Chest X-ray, PA view. Patient: 79 years old, sex M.
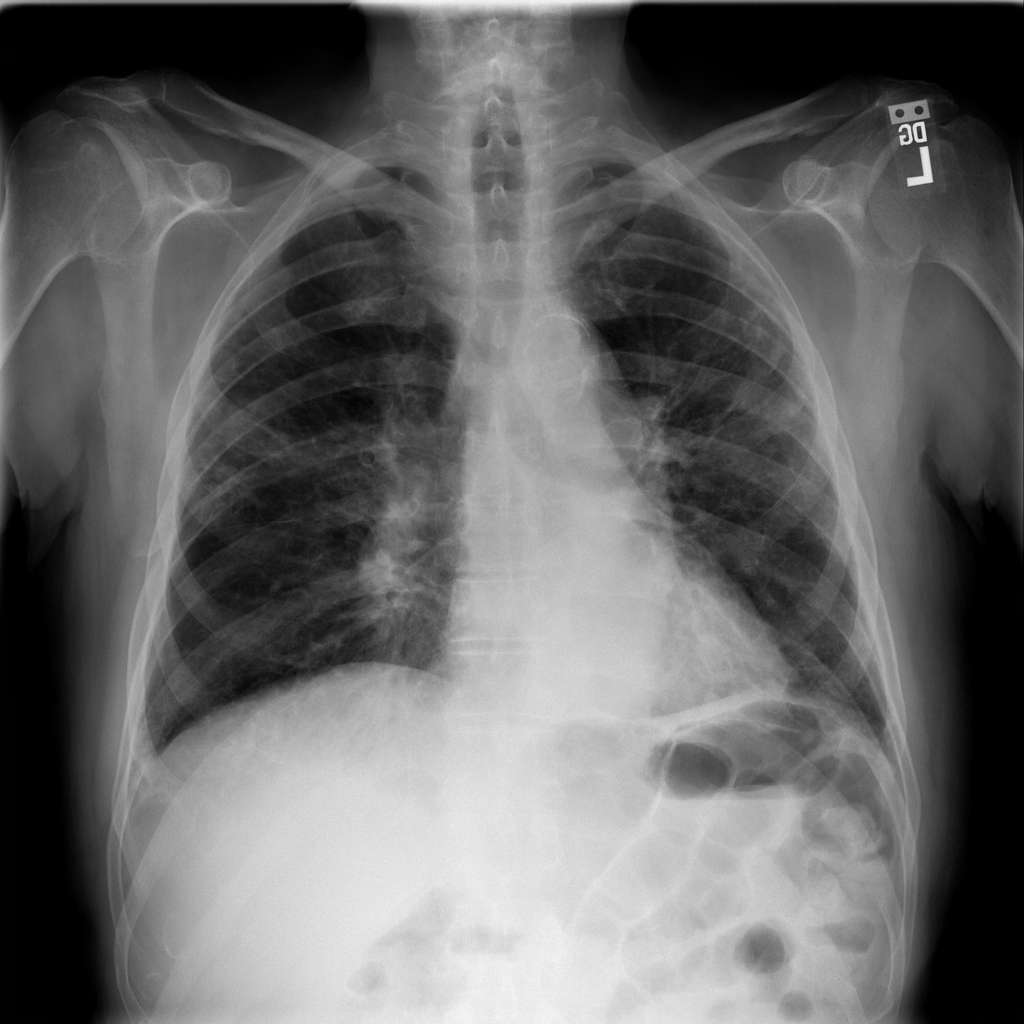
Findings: Effusion, Infiltration